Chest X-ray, PA view. Patient: 16 years old, sex F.
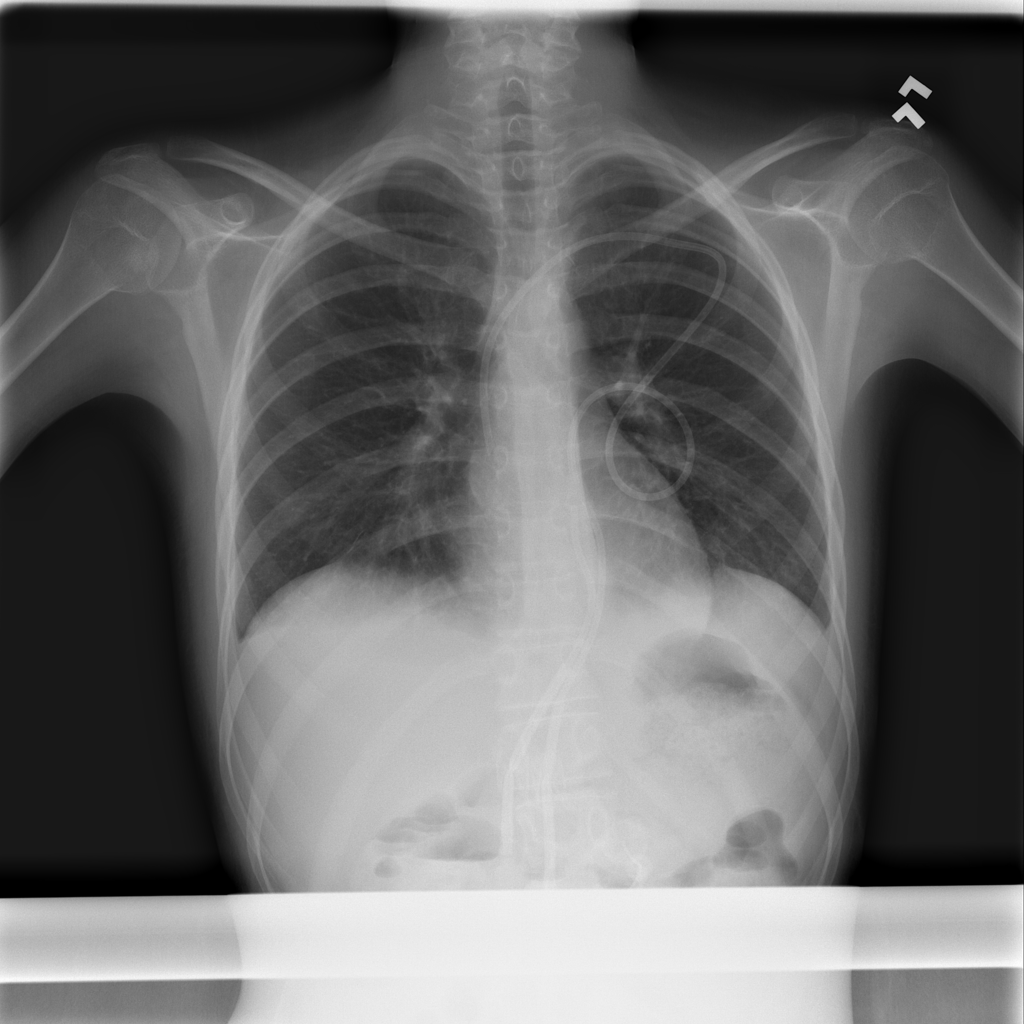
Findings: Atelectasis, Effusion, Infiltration